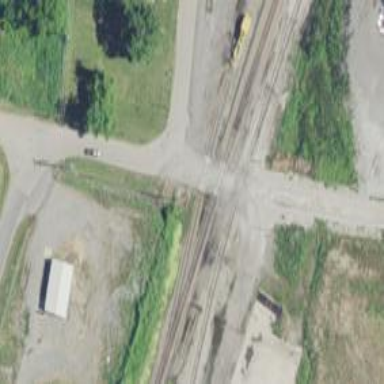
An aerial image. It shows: Rail spur service.